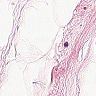
Metastatic tissue present: no